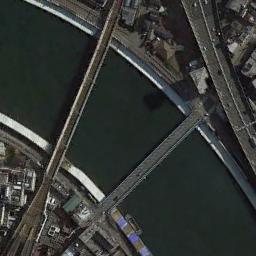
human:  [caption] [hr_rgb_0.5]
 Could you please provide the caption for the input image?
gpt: Two bridges is built on a dark blue river and one of the bridge is for the railroad .

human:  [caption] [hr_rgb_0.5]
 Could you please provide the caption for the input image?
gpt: Two cross-triangular bridges connect the land on both sides of the turquoise water, With many buildings and roads on the land .

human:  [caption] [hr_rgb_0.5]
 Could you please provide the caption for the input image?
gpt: The two bridges intersect on the river bank .

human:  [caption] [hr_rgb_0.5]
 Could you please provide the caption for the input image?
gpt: Two bridges are over the river with some buildings and roads beside .

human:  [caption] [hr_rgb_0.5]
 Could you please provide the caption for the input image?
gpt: There are many buildings beside the bridge .